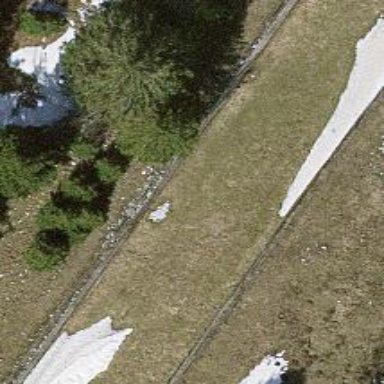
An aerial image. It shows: Ditch barrier.